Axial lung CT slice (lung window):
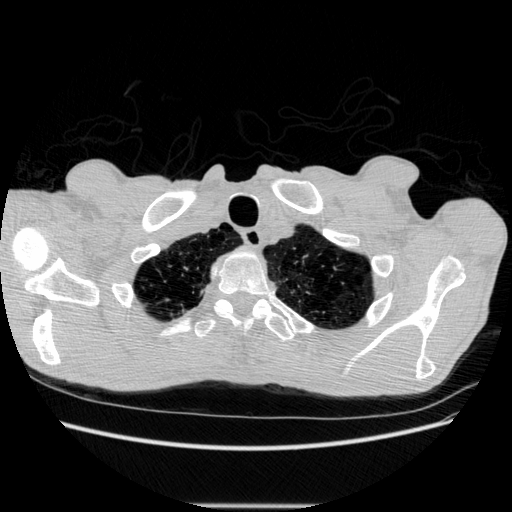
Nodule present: no